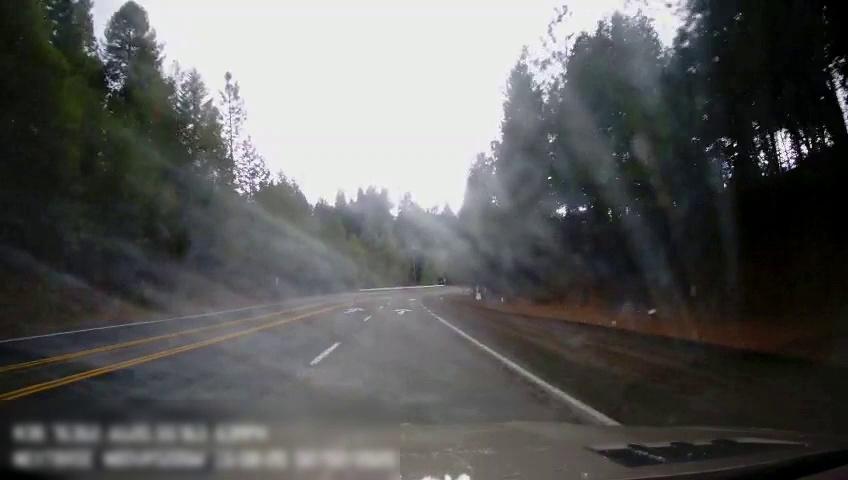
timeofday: Day
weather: Cloudy
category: Drivable Space
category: Lanes | Current Lane
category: Lanes | Current Lane
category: Lanes | Opposite Lane
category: Lanes | Alternate Lane
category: Lanes | Opposite Lane